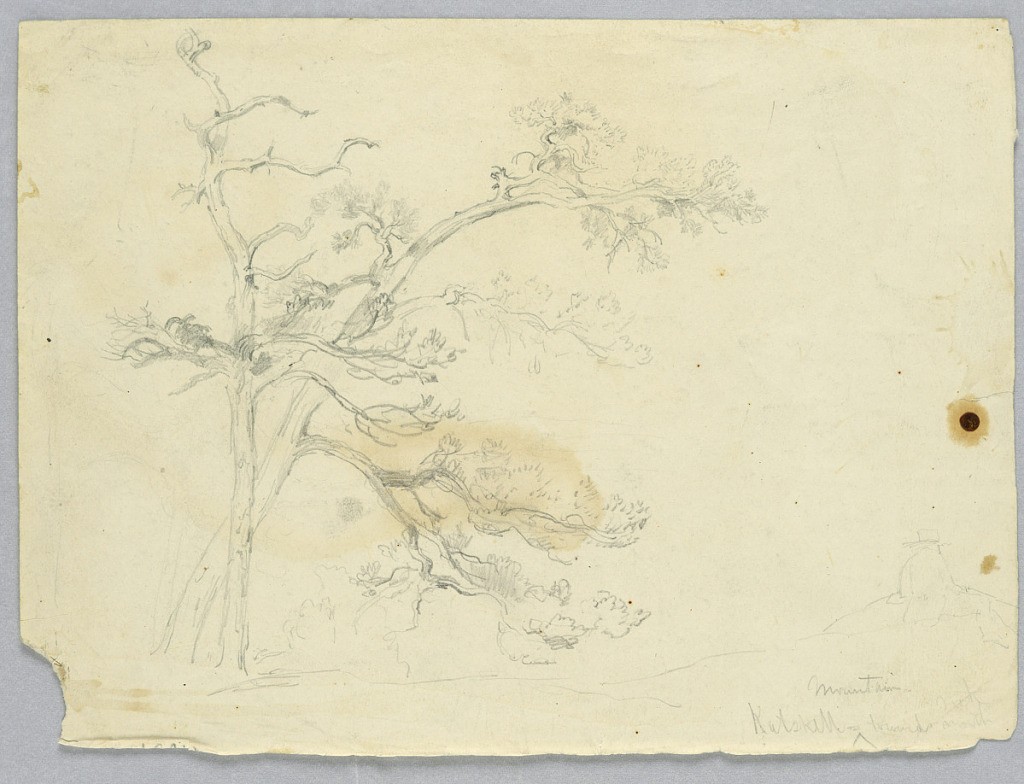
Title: Study of Two Pines, Catskill Mountains
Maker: Daniel Huntington, American, 1816–1906
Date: ca. 1840
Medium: Graphite on cream wove paper
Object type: Drawing
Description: Study of two pine trees, at left. Other tree trunks, left, and man on a rise, right, lightly sketched.